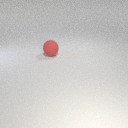
large red rubber sphere